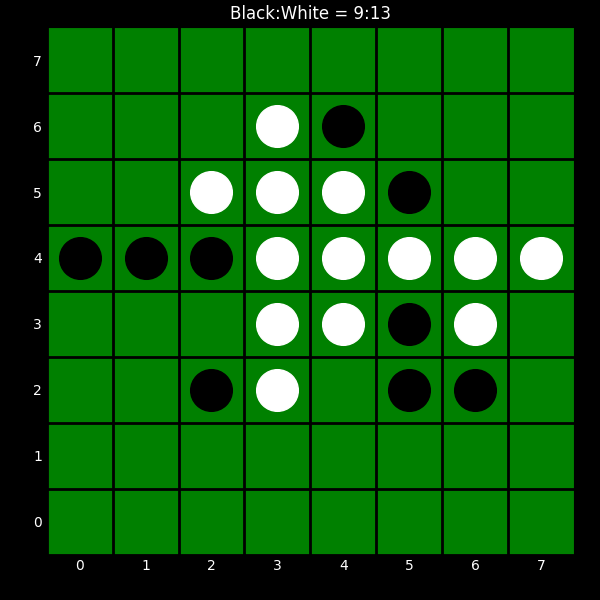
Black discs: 9
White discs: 13